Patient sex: M
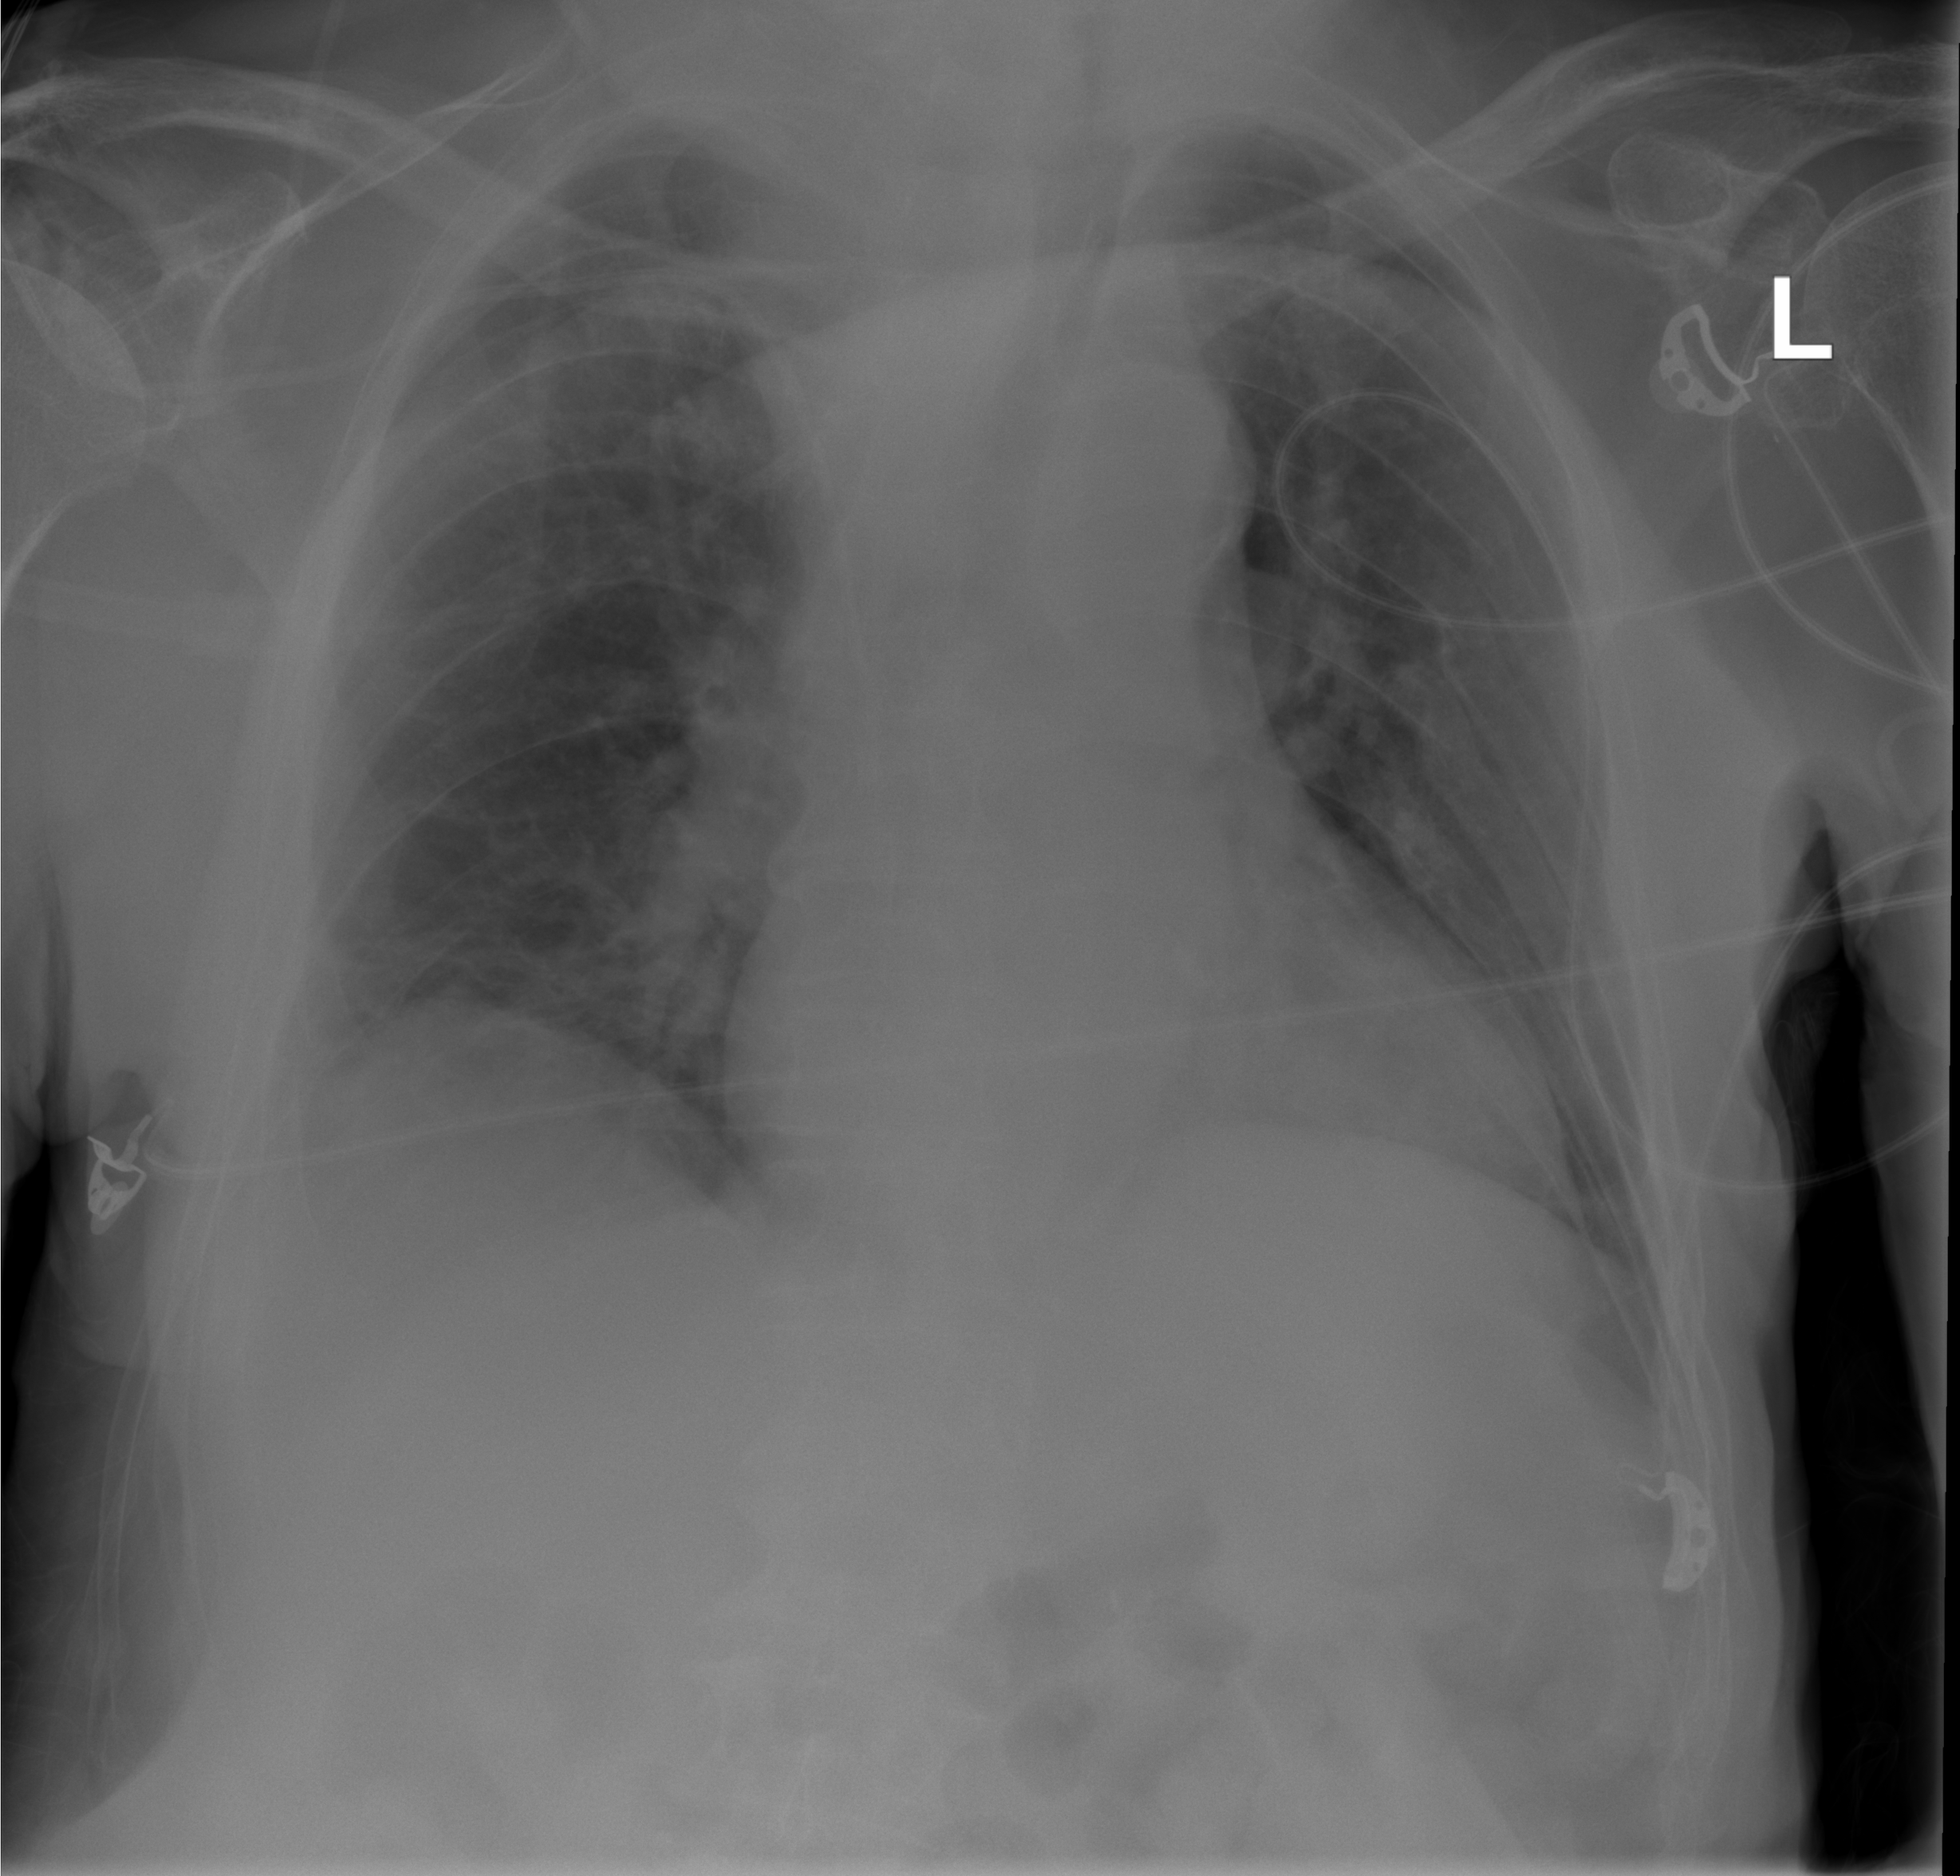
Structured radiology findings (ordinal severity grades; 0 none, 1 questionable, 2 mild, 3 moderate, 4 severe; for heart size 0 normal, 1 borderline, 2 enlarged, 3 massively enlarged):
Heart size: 2
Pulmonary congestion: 2
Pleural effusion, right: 0
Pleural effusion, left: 0
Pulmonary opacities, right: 0
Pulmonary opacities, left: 0
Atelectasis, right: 2
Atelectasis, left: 0